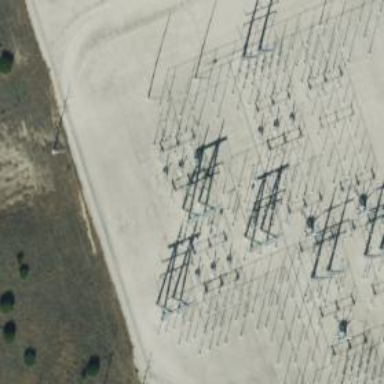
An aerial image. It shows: Switch for power supply.